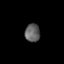
Tissue: lung
Cell type: Others
Senescence score: 0.1048
Nuclear area (px): 267
Mean DAPI intensity: 96.322